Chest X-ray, PA view. Patient: 49 years old, sex M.
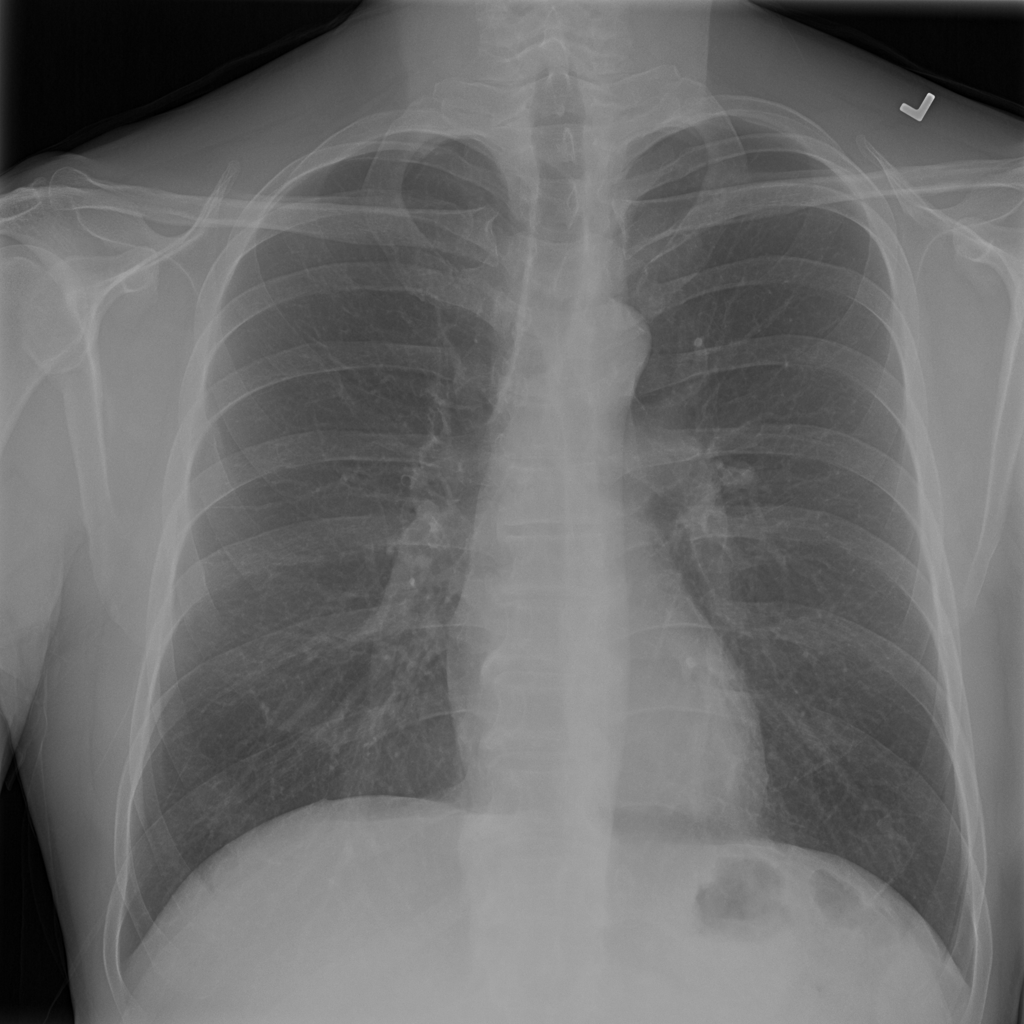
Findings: No Finding